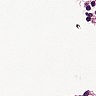
Metastatic tissue present: no